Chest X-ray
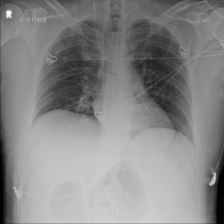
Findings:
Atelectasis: negative
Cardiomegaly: negative
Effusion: negative
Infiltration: negative
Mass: negative
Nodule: negative
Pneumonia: negative
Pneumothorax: negative
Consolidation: negative
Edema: negative
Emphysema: negative
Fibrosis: negative
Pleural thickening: negative
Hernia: negative